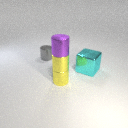
small yellow metal cylinder above small yellow metal cylinder